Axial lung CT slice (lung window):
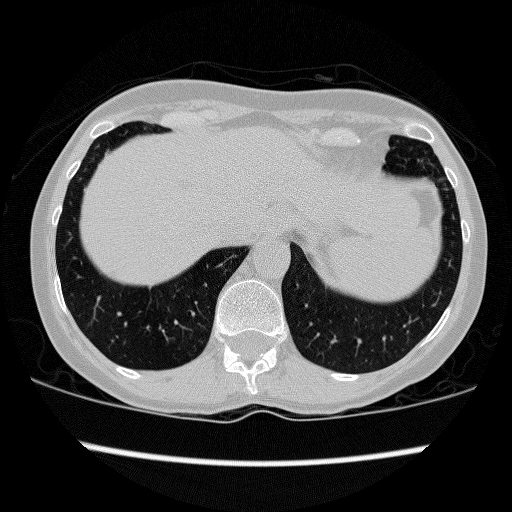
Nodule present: no